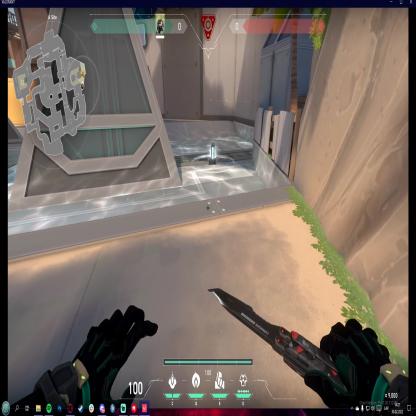
Label: planted spike